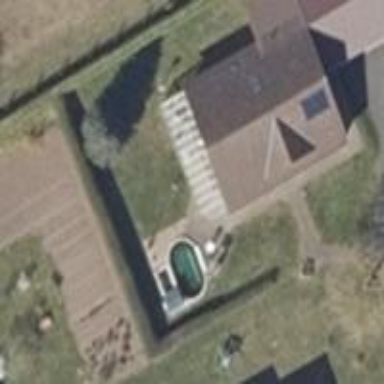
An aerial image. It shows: Simple house.